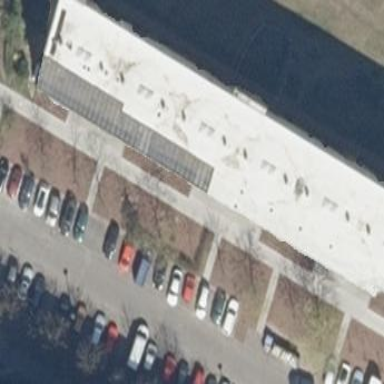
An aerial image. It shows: Detached building with flat roof.